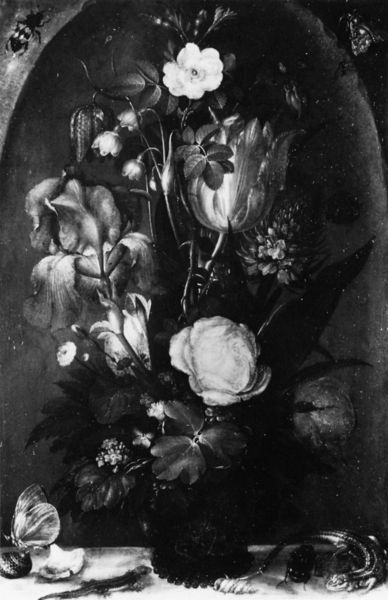
Titel: Petscheker Strauß
Künstler: Roelant Savery
Institution: New York, Collection F.Petschek
Schlagwörter: blätter, gemälde, weiß, blume, blumen, grau, schwarz, blüten, rose, rosen, tier, pflanze, rund, stilleben, stillleben, vase, bogen, tulpen, blumenstrauss, schwarzweiss, scharz, schmetterling, leben, iris, schnecke, käfer, schneckenhaus, eidechse, run, black, tupe